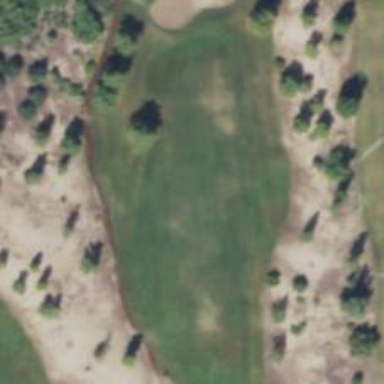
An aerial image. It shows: View of golf hole.